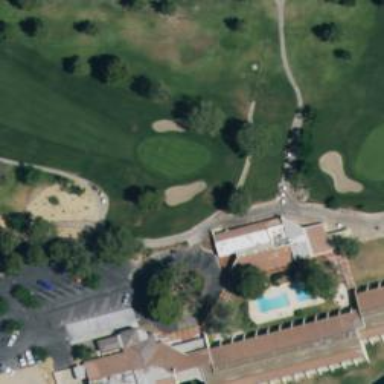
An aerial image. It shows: Path used for both walking and golf.